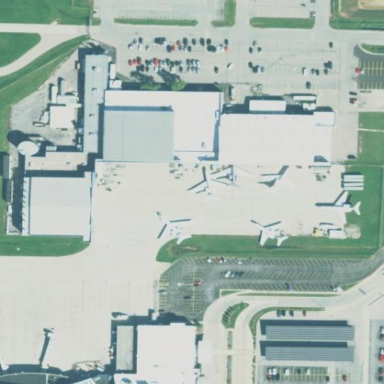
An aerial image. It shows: Hangar building at the airport.